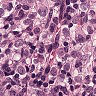
Metastatic tissue present: yes